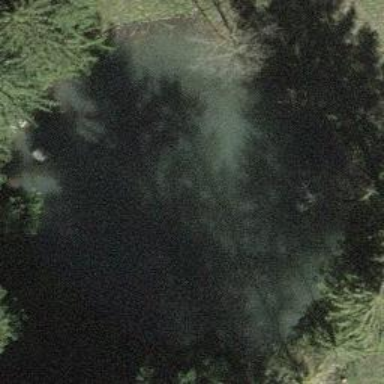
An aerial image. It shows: Peaceful pond surrounded by nature.